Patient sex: F
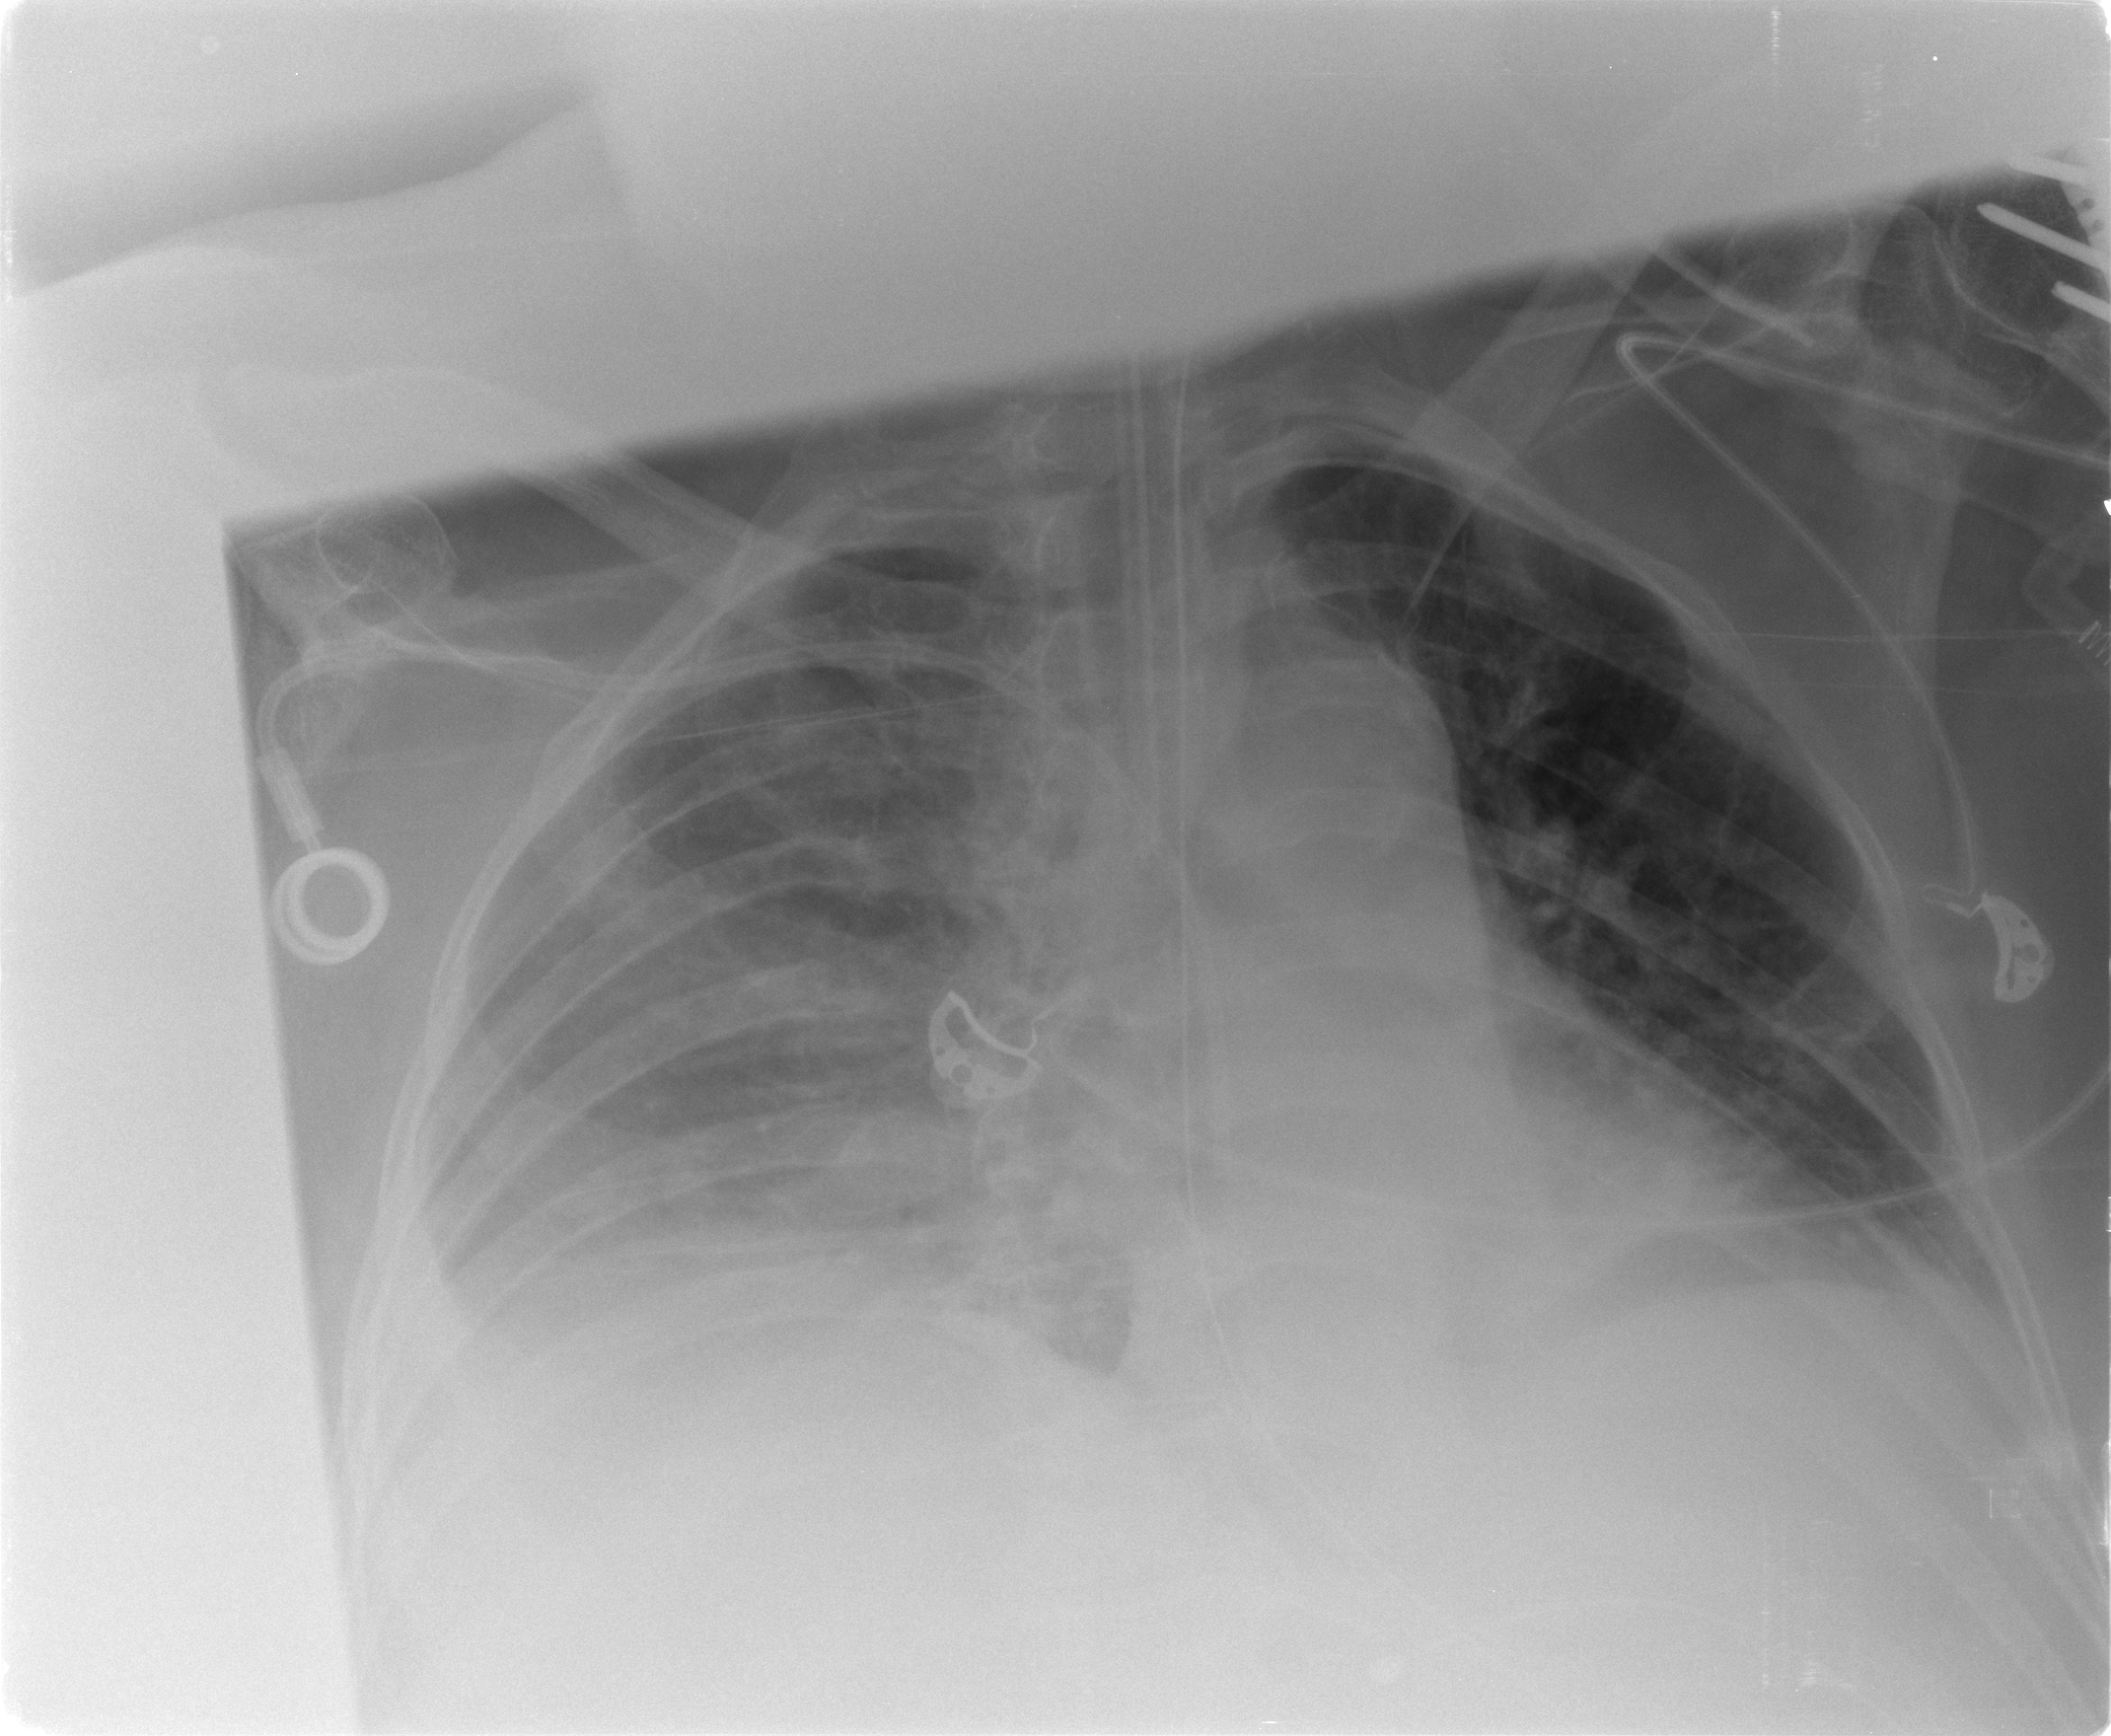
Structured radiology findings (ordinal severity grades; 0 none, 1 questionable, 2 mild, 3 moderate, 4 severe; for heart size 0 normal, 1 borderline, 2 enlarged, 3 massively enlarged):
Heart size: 0
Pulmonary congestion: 2
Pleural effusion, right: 3
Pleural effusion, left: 0
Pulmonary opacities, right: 0
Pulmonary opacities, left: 0
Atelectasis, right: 2
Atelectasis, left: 0